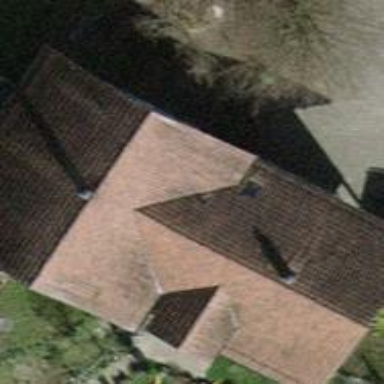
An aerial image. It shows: Building with tile roof.